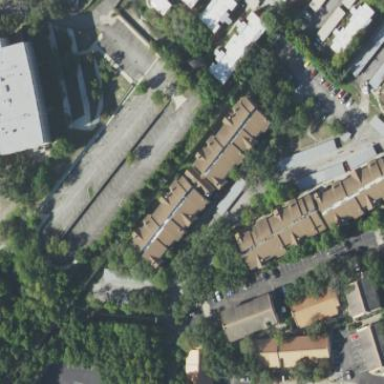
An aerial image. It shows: Residential area with apartments.